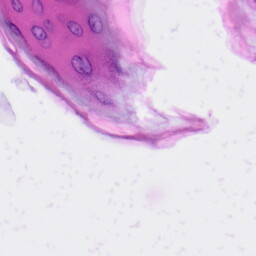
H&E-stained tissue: Skin